Field crop: maize
Growth stage: 2
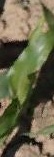
Species: maize